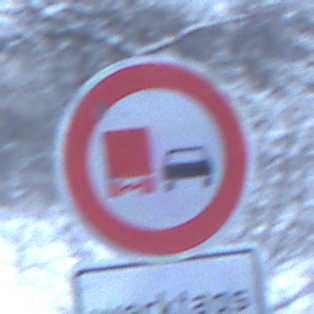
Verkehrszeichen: UeberholverbotKraftfahrzeuge
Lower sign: ZeitangabenMitBeschraenkungAufWochentage1
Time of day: Midday
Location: Outdoor (Nature)
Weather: Overcast
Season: Winter
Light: Natural